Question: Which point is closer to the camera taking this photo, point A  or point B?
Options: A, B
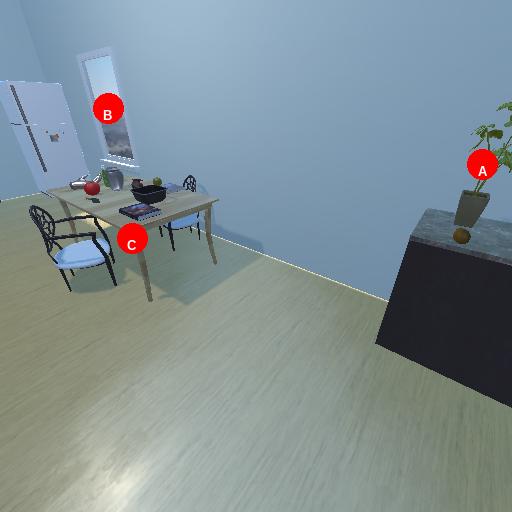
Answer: A